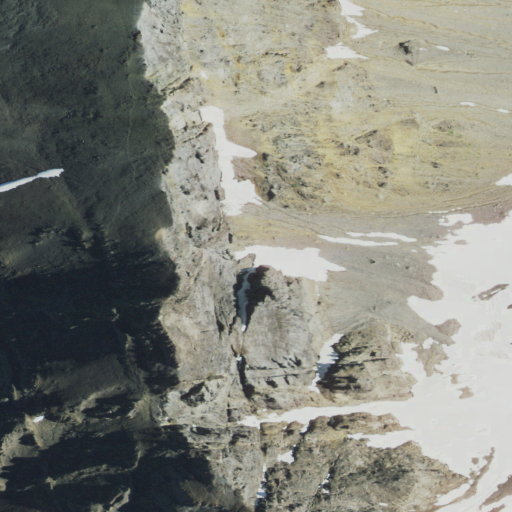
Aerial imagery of mountain in Wyoming named Lost Ranger Top containing barren land and grassland